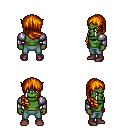
a pixel art fantasy rpg character, male body template, orc, green skin, steel arm armor, teal pants, dark blonde right-swept hairstyle, maroon shoes, four views (front, back, left, right), 2x2 character sprite sheet, small pixel art, hard edges, no anti-aliasing